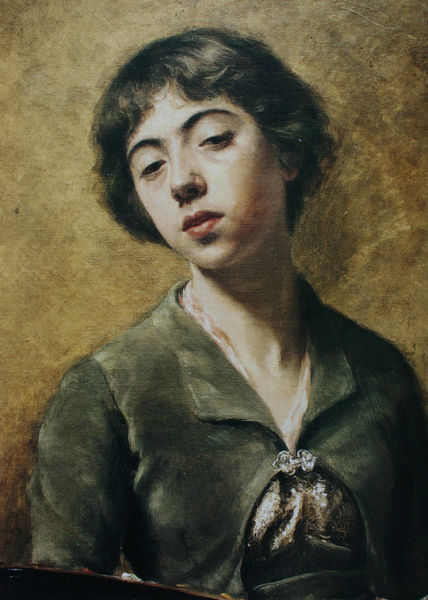
Titel: Selbstporträt (Ausschnitt)
Künstler: Sabine Lepsius
Standort: Berlin
Institution: Alte Nationalgalerie
Schlagwörter: dunkel, gemälde, schatten, weiß, gelb, grün, mädchen, ocker, braun, brust, frau, frisur, grau, haar, hell, hintergrund, kleid, licht, mund, nase, orange, profil, schwarz, vordergrund, blick, dame, rot, beige, muster, schleife, jacke, jung, wand, arm, augen, blass, bluse, falten, gesicht, inkarnat, kragen, samt, silber, bildnis, hals, portrait, porträt, öl, figur, haare, sitzend, augenbrauen, brosche, brustbild, frontal, knopf, lippe, lippen, rosa, rouge, schultern, seide, pony, wangen, ruhe, schlagschatten, farbe, töne, ausdruck, rundbogen, ölgemälde, red, white, black, blouse, collar, dress, face, female, gold, green, hair, nose, old, painting, wall, woman, yellow, ernst, brauen, malerin, looking, brown, nadel, junge, augenbraue, oberkörper, revers, selbstporträt, kurze haare, geschlossen, wimpern, geneigt, striche, unten, schnalle, knabe, lockig, selbstbildnis, kunst, künstlerin, palette, pinsel, rosig, gedreht, kurz, nasenlöcher, kehle, hintergund, sad, halbporträt, untersicht, skin, ear, girl, head, young, grpn, boy, child, eyes, lichtquelle, abstufung, light, side, gesichtszüge, bust, expression, shadow, brow, chin, coat, mouth, french, gestreckt, jacket, kurzhaar, schliesse, zufriedenheit, victorian, person, v ausschnitt, human, rote lippen, blush, brown hair, clothes, neck, pose, shoulder, vest, colors, voll, artist, painter, thinking, eye, lips, überheblich, herab, shadows, canvas, paint, eyebrows, gelangweilt, schließen, goldgelb, augenlieder, jäckchen, agraffe, augenaufschlag, haarschnitt, autoportrait, button, blick nach unten, self portrait, moster, dreviertelprofil, musternd, pausbackig, sensefull, frown, broach, brooch, tired, young woman, composed, chiaroscuro, 19th century, brunette, 18th century, brows, short hair, closed, paiting, vintage, beig, palet, grüne jacke, teenager, solemn, naturalist, brooding, green jacket, teen, passive, broch, indriect, indirect, chiaoscuro, dark eyebrows, gold background, black-haired, reitzend, einzeldarstellung